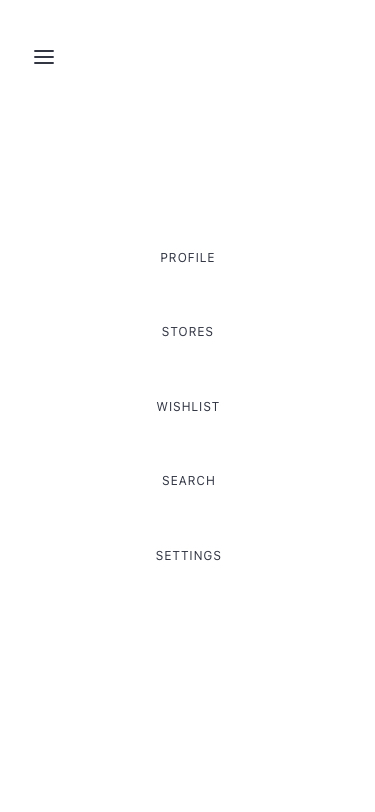
Text in this UI design:
SETTINGS
SEARCH
WISHLIST
STORES
PROFILE